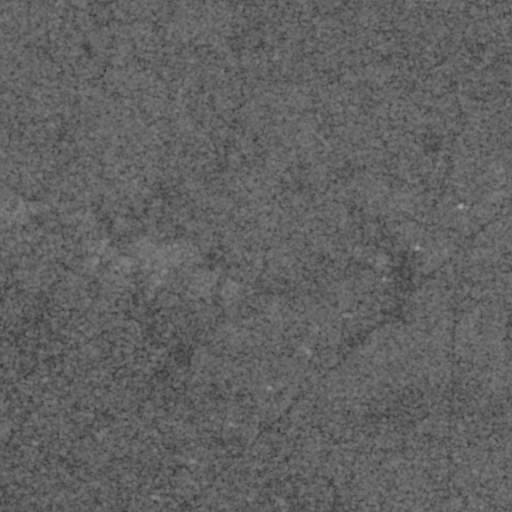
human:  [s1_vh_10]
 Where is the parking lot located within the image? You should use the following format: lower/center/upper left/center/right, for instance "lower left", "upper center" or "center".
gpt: The parking lot is located in the upper right of the image.
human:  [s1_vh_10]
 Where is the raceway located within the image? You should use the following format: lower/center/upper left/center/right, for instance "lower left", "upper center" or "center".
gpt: The raceway is located in the upper right of the image.
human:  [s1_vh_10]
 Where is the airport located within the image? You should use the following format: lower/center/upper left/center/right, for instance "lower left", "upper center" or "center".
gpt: There is no airport in the image.

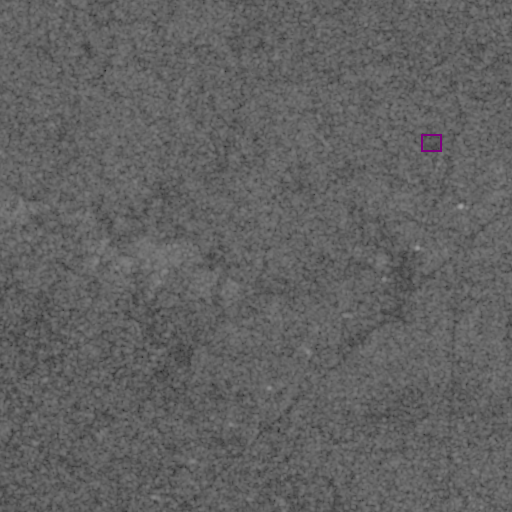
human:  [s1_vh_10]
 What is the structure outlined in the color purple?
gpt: The structure outlined in purple is a parking lot.
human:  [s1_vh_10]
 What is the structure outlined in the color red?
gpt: There is no red outline.